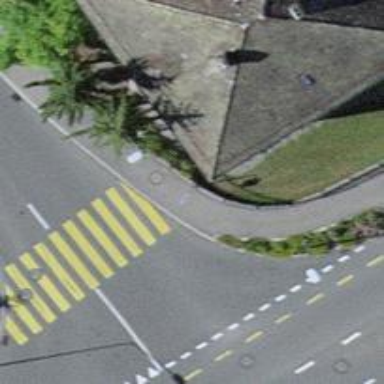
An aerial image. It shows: Kerb barrier.